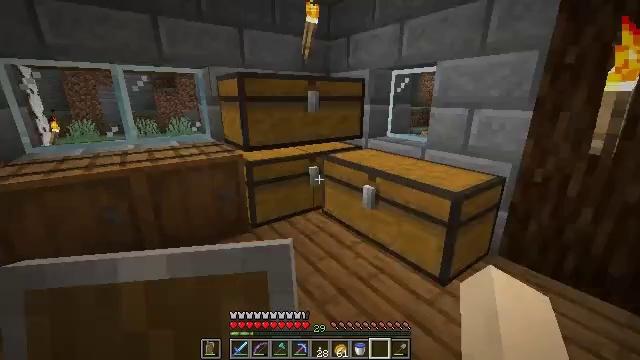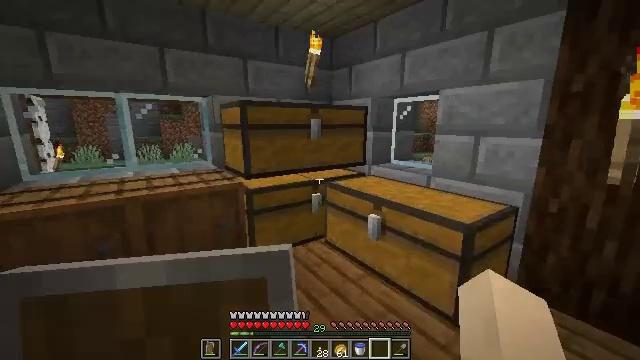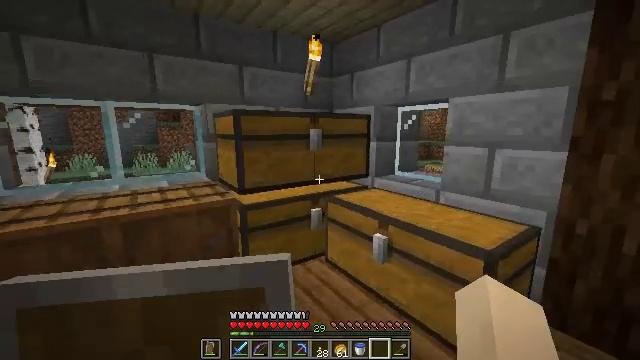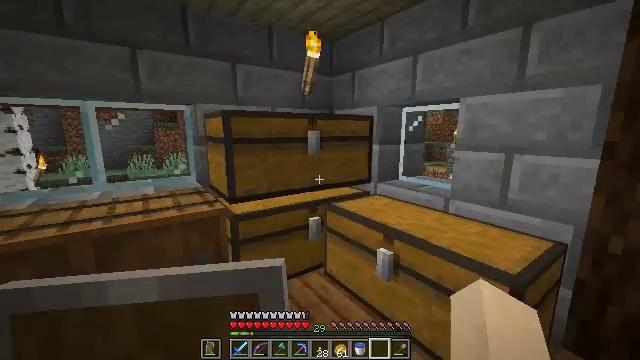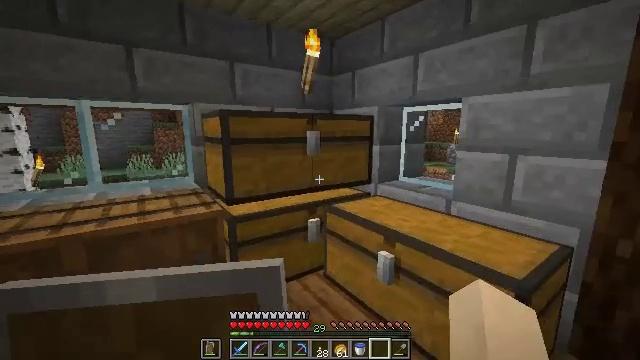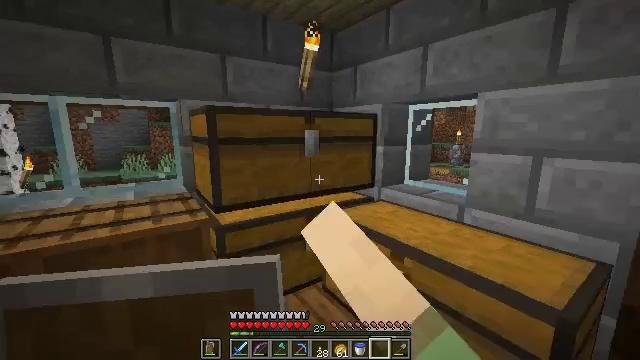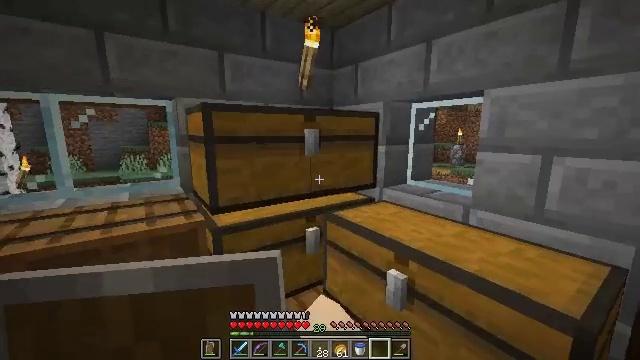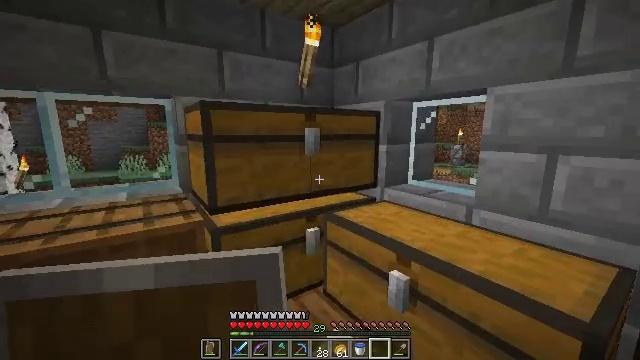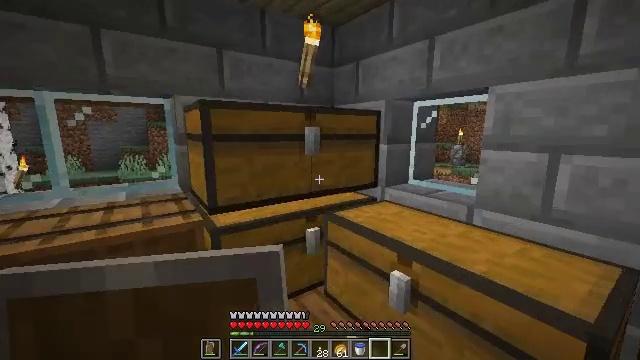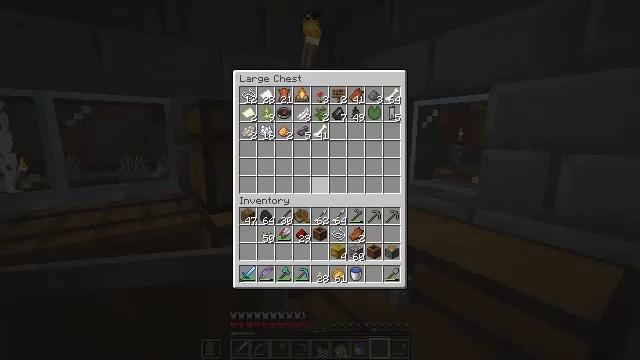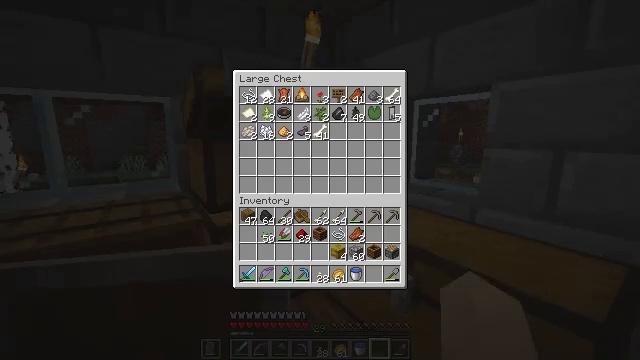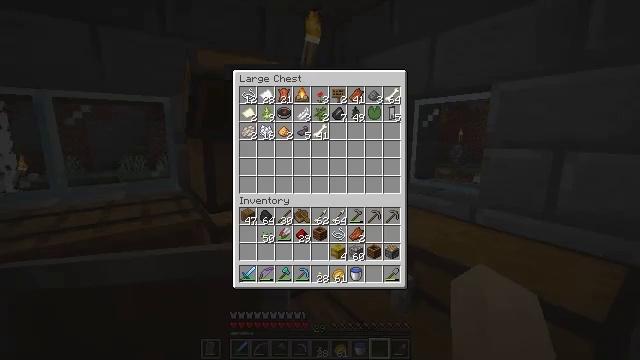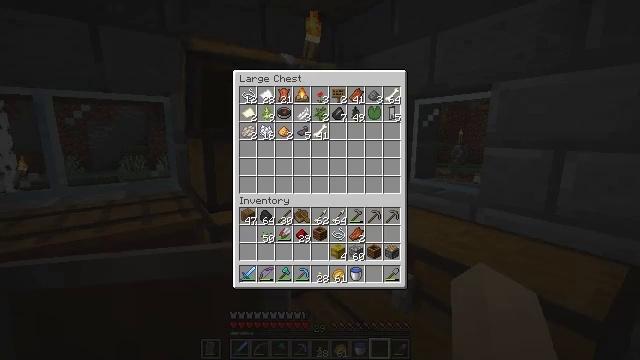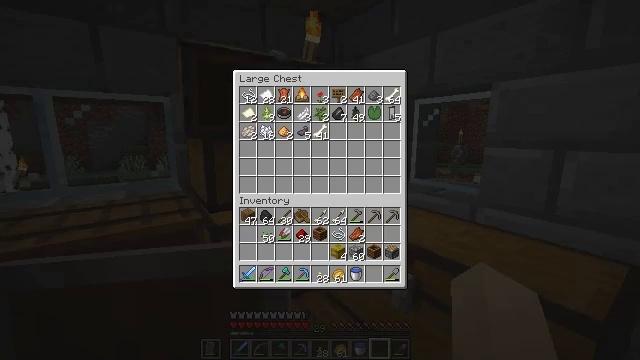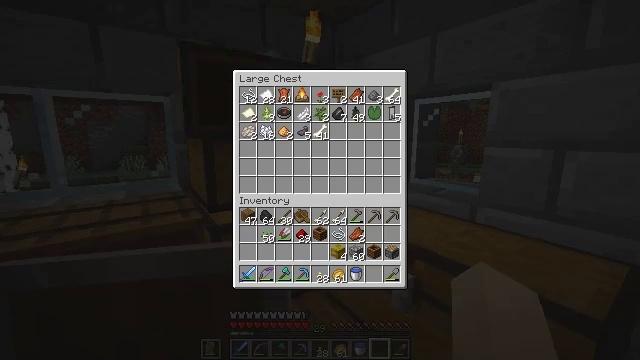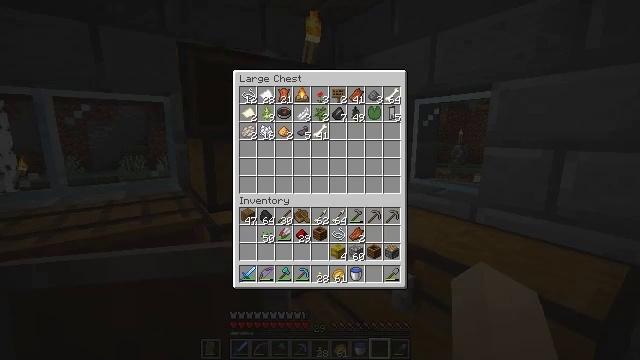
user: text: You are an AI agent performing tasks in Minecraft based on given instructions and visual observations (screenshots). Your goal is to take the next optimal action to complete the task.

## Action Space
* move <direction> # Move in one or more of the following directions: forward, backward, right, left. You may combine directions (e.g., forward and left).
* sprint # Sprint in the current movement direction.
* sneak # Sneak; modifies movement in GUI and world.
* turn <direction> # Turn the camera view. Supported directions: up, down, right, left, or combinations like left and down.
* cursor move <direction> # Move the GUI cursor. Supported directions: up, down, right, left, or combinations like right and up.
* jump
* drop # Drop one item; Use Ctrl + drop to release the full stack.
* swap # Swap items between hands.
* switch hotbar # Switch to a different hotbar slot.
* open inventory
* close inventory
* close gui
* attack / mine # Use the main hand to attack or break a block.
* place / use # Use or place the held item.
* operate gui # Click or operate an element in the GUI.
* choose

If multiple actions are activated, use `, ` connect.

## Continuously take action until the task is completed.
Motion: motion action
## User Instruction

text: Harvest sugar cane from the plant.
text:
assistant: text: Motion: move forward, turn up
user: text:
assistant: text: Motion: move forward, turn up
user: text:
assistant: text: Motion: move forward
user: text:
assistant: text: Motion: move forward, use / place
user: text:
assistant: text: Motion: use / place
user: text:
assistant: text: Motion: no_op
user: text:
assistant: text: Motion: no_op
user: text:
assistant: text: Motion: no_op
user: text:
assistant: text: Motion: open gui
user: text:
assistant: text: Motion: cursor move right and up
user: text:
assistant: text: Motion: no_op
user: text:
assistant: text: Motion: no_op
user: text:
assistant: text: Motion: sneak, cursor move right and down
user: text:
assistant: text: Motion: sneak, cursor move right and down
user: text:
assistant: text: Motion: sneak
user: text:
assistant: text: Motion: sneak, cursor move left and down
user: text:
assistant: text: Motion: sneak, cursor move left and down
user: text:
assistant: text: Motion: sneak
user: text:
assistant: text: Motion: sneak
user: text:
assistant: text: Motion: sneak, operate gui
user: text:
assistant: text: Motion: sneak, operate gui
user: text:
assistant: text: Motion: sneak, cursor move left
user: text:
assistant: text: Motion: sneak
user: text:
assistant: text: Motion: sneak
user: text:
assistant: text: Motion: sneak
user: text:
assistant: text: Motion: sneak
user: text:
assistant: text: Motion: sneak
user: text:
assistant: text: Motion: sneak
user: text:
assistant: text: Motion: sneak
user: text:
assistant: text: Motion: sneak